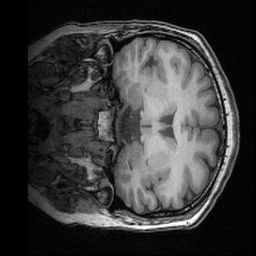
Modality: T1w
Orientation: coronal
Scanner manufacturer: ge
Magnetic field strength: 3 T
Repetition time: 0.008572 s
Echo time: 0.003384 s